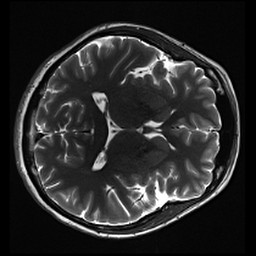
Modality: inplaneT2
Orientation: axial